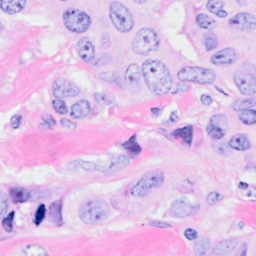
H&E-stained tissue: Breast